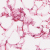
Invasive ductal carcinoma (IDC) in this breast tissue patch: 0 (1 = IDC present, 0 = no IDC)